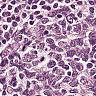
Metastatic tissue present: no